Question: '''
$(function () {
$('.Month-Picker').datepicker({
changeMonth: true,
changeYear: true,
showButtonPanel: false,
dateFormat: 'MM-yy',
onClose: function (dateText, inst) {
var month = $("#ui-datepicker-div .ui-datepicker-month :selected").val();
var year = $("#ui-datepicker-div .ui-datepicker-year :selected").val();
$(this).datepicker('setDate', new Date(year, month, 1));
$("#<%=btnMonthYear.ClientID %>").click();
},
beforeShow: function (input, inst) {
if ((datestr = $(this).val()).length > 0) {
year = datestr.substring(datestr.length - 4, datestr.length);
month = jQuery.inArray(datestr.substring(0, datestr.length - 5), $(this).datepicker('option', 'monthNames'));
$(this).datepicker('option', 'defaultDate', new Date(year, month, 1));
$(this).datepicker('setDate', new Date(year, month, 1));
}
}
});
});
'''
I have a jQuery datepicker through which I choose the "Month-Year" Its working fine with every browser except the iPad. Please have look at the enclosed image.

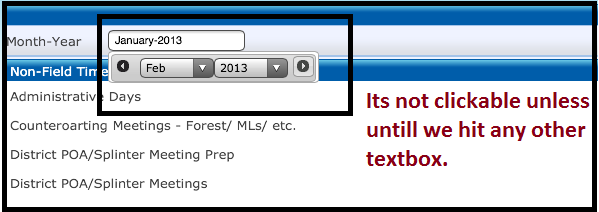
Answer: '''
var postForm = false;
$(function () {
$('.Month-Picker').datepicker({
changeMonth: true,
changeYear: true,
showButtonPanel: false,
dateFormat: 'MM-yy',
onChangeMonthYear: function () { postForm = true; },
onClose: function (dateText, inst) {
var month = $("#ui-datepicker-div .ui-datepicker-month :selected").val();
var year = $("#ui-datepicker-div .ui-datepicker-year :selected").val();
$(this).datepicker('setDate', new Date(year, month, 1));
$("#<%=btnMonthYear.ClientID %>").click();
},
beforeShow: function (input, inst) {
if ((datestr = $(this).val()).length > 0) {
year = datestr.substring(datestr.length - 4, datestr.length);
month = jQuery.inArray(datestr.substring(0, datestr.length - 5), $(this).datepicker('option', 'monthNames'));
$(this).datepicker('option', 'defaultDate', new Date(year, month, 1));
$(this).datepicker('setDate', new Date(year, month, 1));
postForm = false;
}
}
});
});
$(document).ready(function () {
$("#aspnetForm").click(function () {
if (postForm == true) {
postForm = false;
var month = $("#ui-datepicker-div .ui-datepicker-month :selected").val();
var year = $("#ui-datepicker-div .ui-datepicker-year :selected").val();
$(this).datepicker('setDate', new Date(year, month, 1));
$("#<%=btnMonthYear.ClientID %>").click();
}
});
});
'''